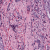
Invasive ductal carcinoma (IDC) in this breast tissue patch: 0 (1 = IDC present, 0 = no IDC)